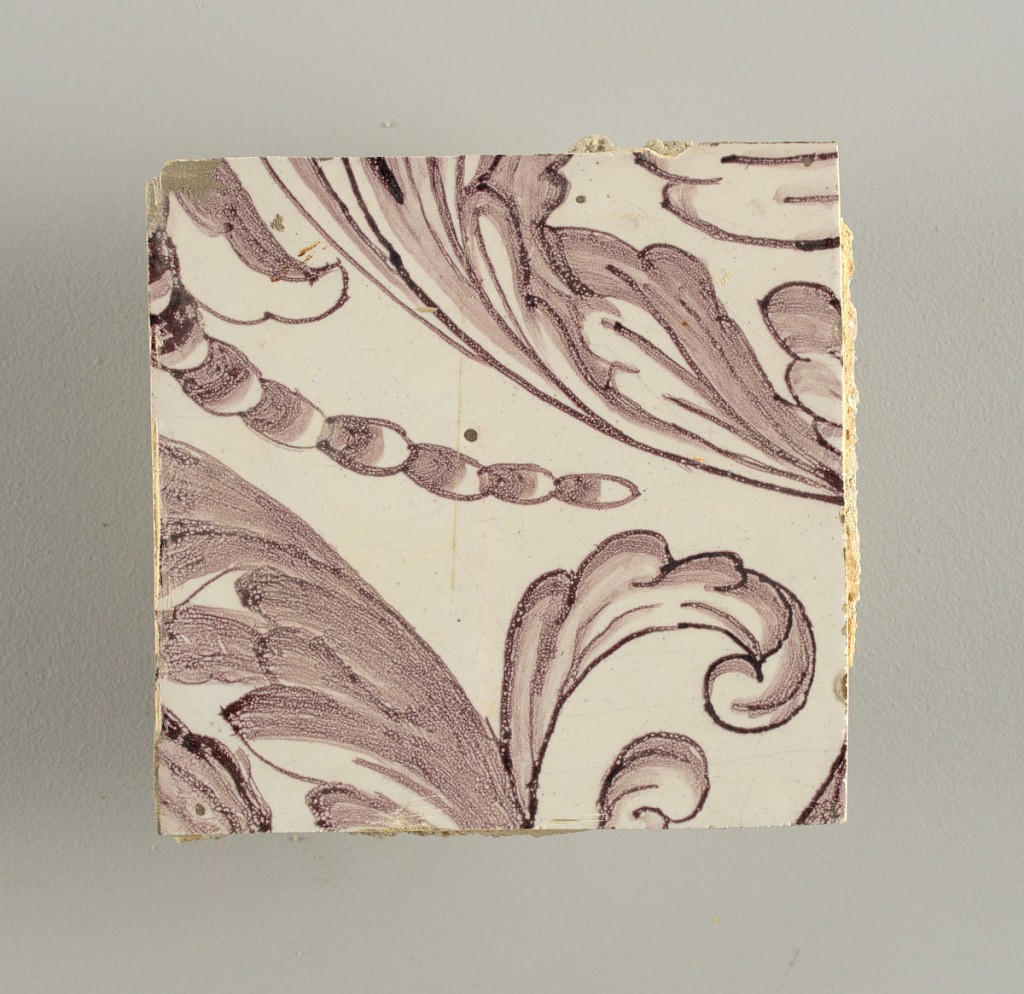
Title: Wall facing
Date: ca. 1725
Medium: Tin-glazed earthenware, underglaze
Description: Horizontal rectangle.  Thirty-seven tiles wide and twenty-one high with opening for door or window nineteen and one-half tiles high and twelve wide.  To left and right of opening, centered canopy above. Left, woman representing Hope, right, a sculputure urn.  Centered above opening, a mascaron.  Arabesque design of foliage.